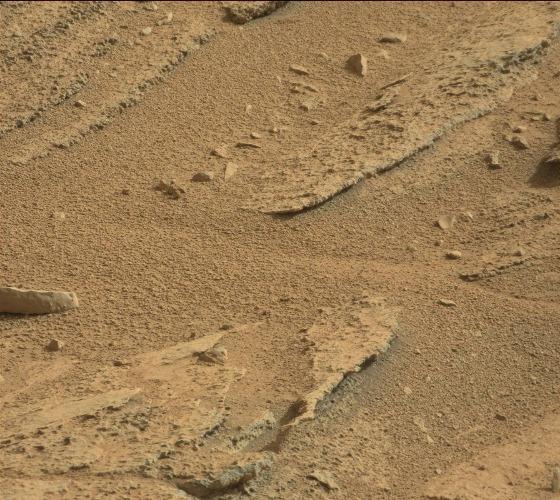
Terrain classes present: Bedrock, Gravel / Sand / Soil, Rock, Shadow